Question: I am using a custom font face for the Hebrew language on a site and I am missing the whole set of English characters a-b, A-Z.
Right now I use the font (reformaregular) on the 'body' tag:
'''
body { font-family: 'reformaregular', Arial, Halvetica, sans-serif; }
'''
English characters come up in the system default of a serif font Times New Roman on windows:

Notice the English serif at the bottom and custom hebrew font at the top.
Aside from tagging everything with a custom '.en' class;
My question is
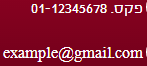
Answer: Actually if I understand your question right you can by using css 'unicode-range'
see @font-face/unicode-range at: <URL>
and a quick example:
'''
@font-face {
font-family: Almoni;
src: url(Almoni.ttf);
unicode-range: U+0590-05FF;
}
@font-face {
font-family: CoolOtherLanguageFont;
src: url(CoolOtherLanguageFont.ttf);
unicode-range: U+0370-03FF, U+1F00-1FFF;
}
body {
font-family: Almoni, CoolOtherLanguageFont, Helvetica;
}
'''